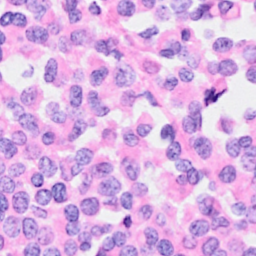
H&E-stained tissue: Breast